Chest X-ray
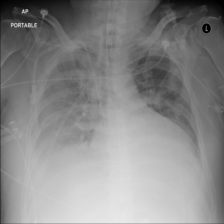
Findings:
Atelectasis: negative
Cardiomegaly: positive
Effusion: positive
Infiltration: negative
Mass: negative
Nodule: negative
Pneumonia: negative
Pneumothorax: negative
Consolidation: negative
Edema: negative
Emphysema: negative
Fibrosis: negative
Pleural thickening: negative
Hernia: negative